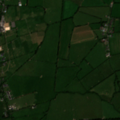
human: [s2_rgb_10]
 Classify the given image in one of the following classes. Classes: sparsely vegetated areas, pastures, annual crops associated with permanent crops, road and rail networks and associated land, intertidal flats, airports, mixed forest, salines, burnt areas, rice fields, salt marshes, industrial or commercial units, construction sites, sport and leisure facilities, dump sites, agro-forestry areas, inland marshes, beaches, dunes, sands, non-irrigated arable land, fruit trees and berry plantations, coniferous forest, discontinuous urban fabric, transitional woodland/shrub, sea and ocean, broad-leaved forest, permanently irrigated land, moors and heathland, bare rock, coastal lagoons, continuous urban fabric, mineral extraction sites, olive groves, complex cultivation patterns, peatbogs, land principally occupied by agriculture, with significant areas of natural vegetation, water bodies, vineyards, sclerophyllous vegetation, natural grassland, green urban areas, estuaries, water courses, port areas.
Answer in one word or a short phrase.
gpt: pastures